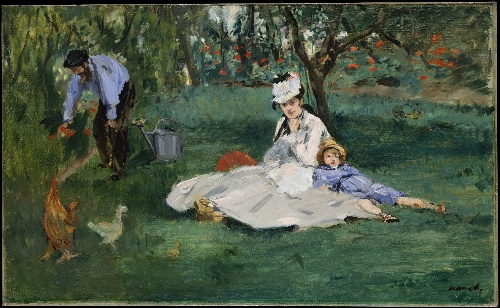
Title: The Monet Family in Their Garden at Argenteuil
Artist: Edouard Manet
Artist bio: French, Paris 1832–1883 Paris
Date: 1874
Object type: Painting
Classification: Paintings
Medium: Oil on canvas
Dimensions: 24 x 39 1/4 in. (61 x 99.7 cm)
Department: European Paintings
Credit line: Bequest of Joan Whitney Payson, 1975
Accession year: 1976
Repository: Metropolitan Museum of Art, New York, NY
Tags: Gardens|Men|Women|Family